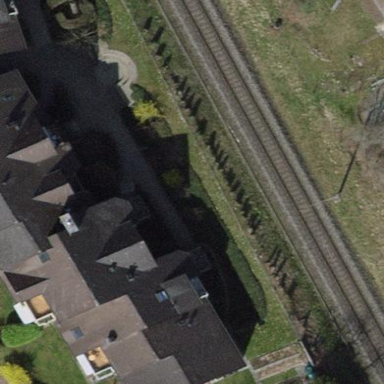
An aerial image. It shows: Terrace building.